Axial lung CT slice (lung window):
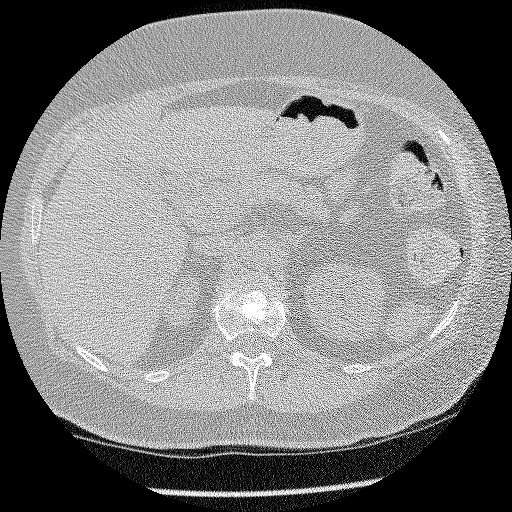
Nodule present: no